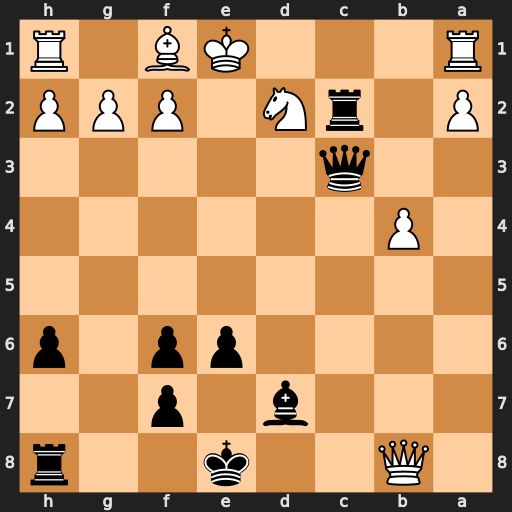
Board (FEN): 1Q2k2r/3b1p2/4pp1p/8/1P6/2q5/P1rN1PPP/R3KB1R
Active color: b
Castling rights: KQk
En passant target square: -
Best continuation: Ke7 Qd6+ Kxd6